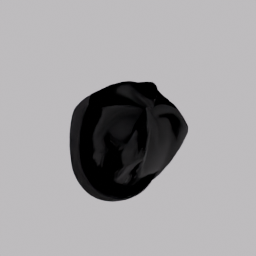
Label: people